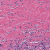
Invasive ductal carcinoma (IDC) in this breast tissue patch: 0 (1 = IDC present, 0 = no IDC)